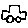
Label: car